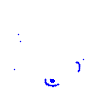
Particle: kaon